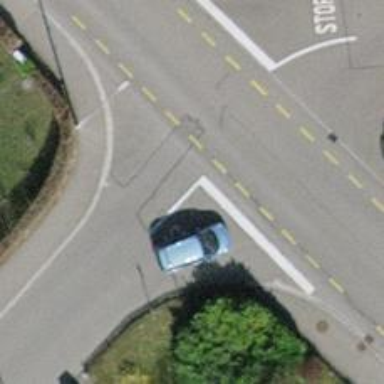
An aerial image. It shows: Uncontrolled road crossing.